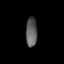
Tissue: skin
Cell type: Epithelial cells
Senescence score: 0.8937
Nuclear area (px): 330
Mean DAPI intensity: 91.364